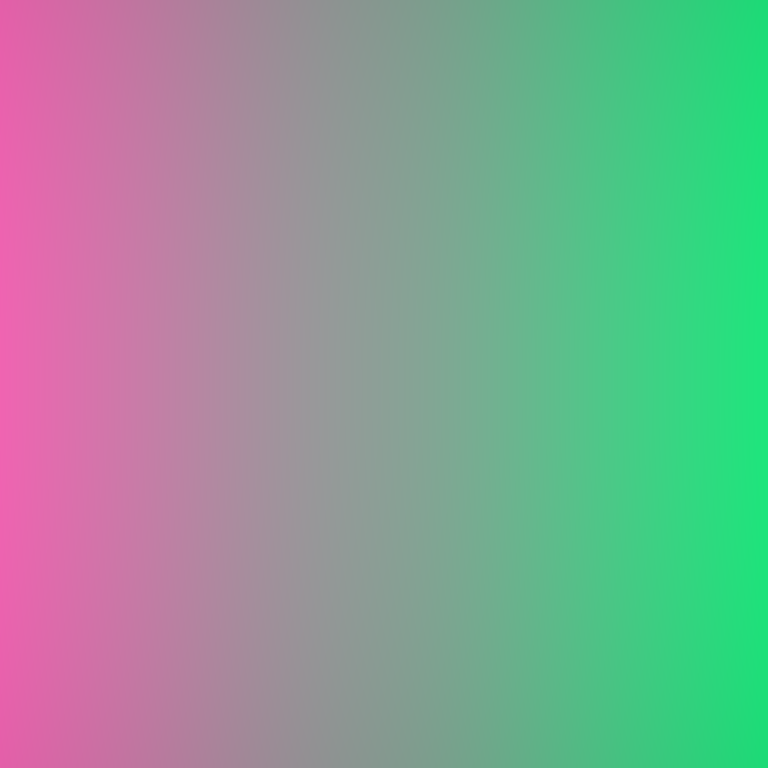
Abstract light effect, smooth gradient from pink to green, calm atmosphere, soft blend, no room, no furniture, no objects.